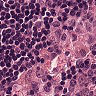
Metastatic tissue present: no